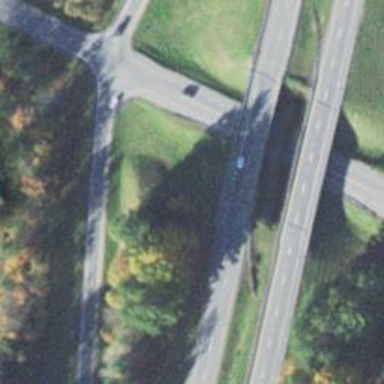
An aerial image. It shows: Asphalt bridge on motorway.